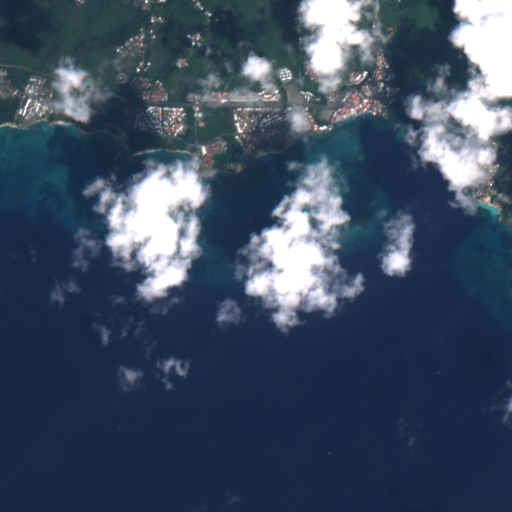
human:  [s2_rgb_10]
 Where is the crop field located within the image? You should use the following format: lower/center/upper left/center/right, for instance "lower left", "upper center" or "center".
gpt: The crop field is located in the upper left of the image.
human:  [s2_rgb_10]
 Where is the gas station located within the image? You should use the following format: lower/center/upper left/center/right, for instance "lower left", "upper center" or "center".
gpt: The gas station is located in the upper center of the image.
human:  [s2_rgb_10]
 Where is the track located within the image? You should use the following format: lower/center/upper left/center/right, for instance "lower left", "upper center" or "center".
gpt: The track is located in the upper right of the image.
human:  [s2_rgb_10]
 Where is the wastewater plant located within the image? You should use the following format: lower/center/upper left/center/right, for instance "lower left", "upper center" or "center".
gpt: The wastewater plant is located in the upper center of the image.
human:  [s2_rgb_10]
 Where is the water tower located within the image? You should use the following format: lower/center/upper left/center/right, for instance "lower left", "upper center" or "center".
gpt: The water tower is located in the upper right of the image.
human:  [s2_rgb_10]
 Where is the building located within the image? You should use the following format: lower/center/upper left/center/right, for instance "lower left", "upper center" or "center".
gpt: There is no building in the image.